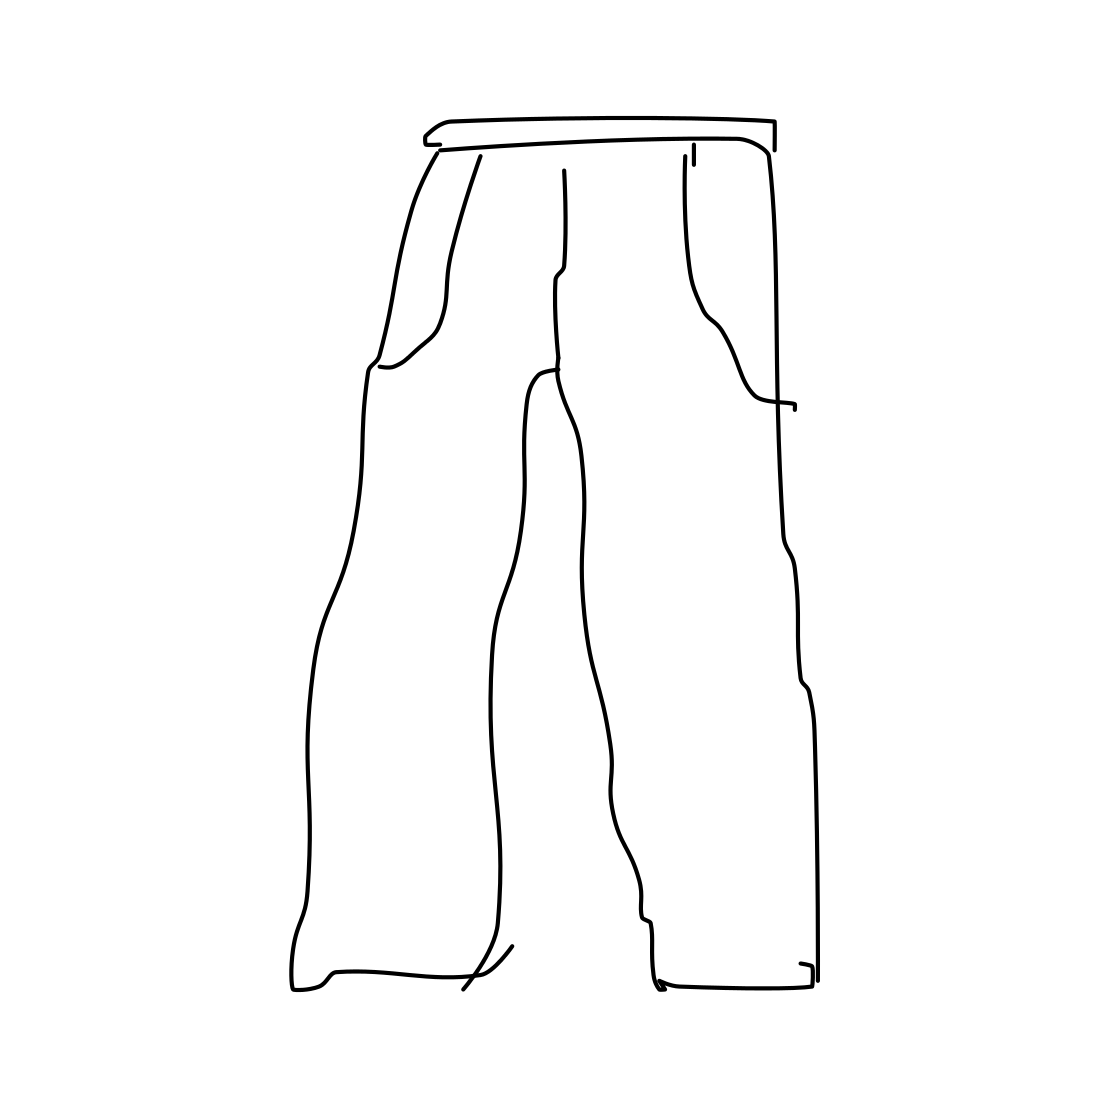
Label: trousers